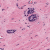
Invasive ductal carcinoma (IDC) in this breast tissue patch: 0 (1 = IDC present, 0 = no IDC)